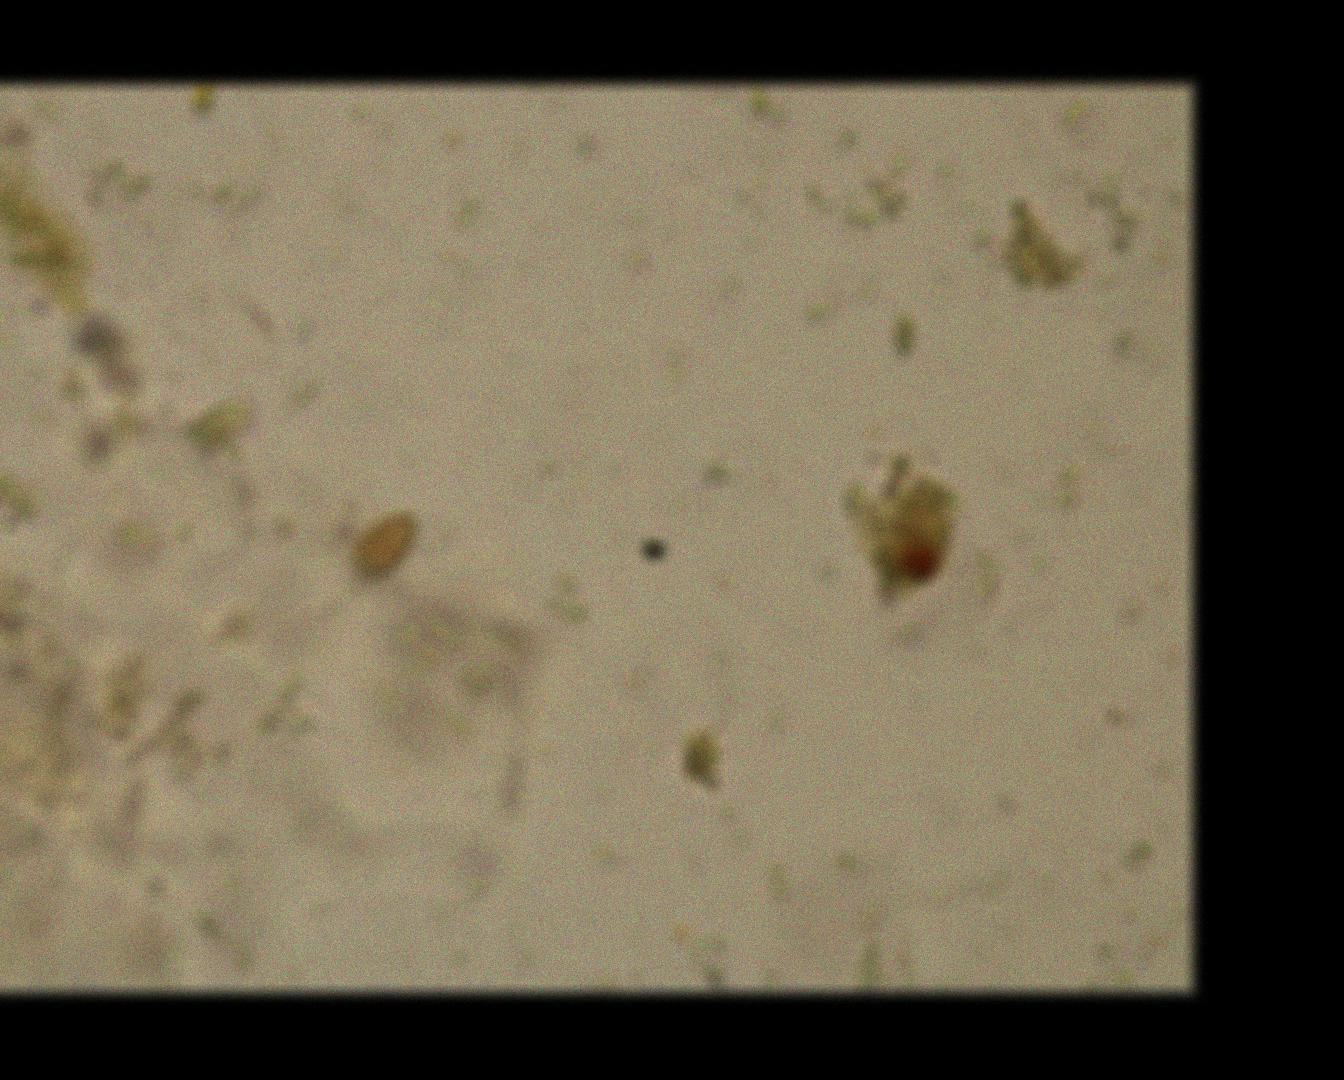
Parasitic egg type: Opisthorchis viverrine